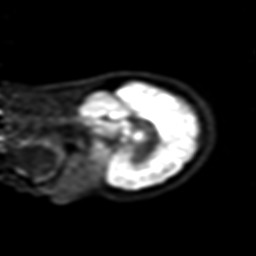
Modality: PET
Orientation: sagittal
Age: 53
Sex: female
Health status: ill